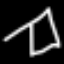
Label: square